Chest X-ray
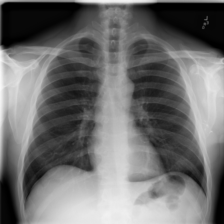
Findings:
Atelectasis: negative
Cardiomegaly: negative
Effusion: negative
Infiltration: negative
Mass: negative
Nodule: negative
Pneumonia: negative
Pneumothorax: negative
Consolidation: negative
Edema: negative
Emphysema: negative
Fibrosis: negative
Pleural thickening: negative
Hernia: negative